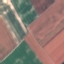
Land use / land cover class: AnnualCrop